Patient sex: M
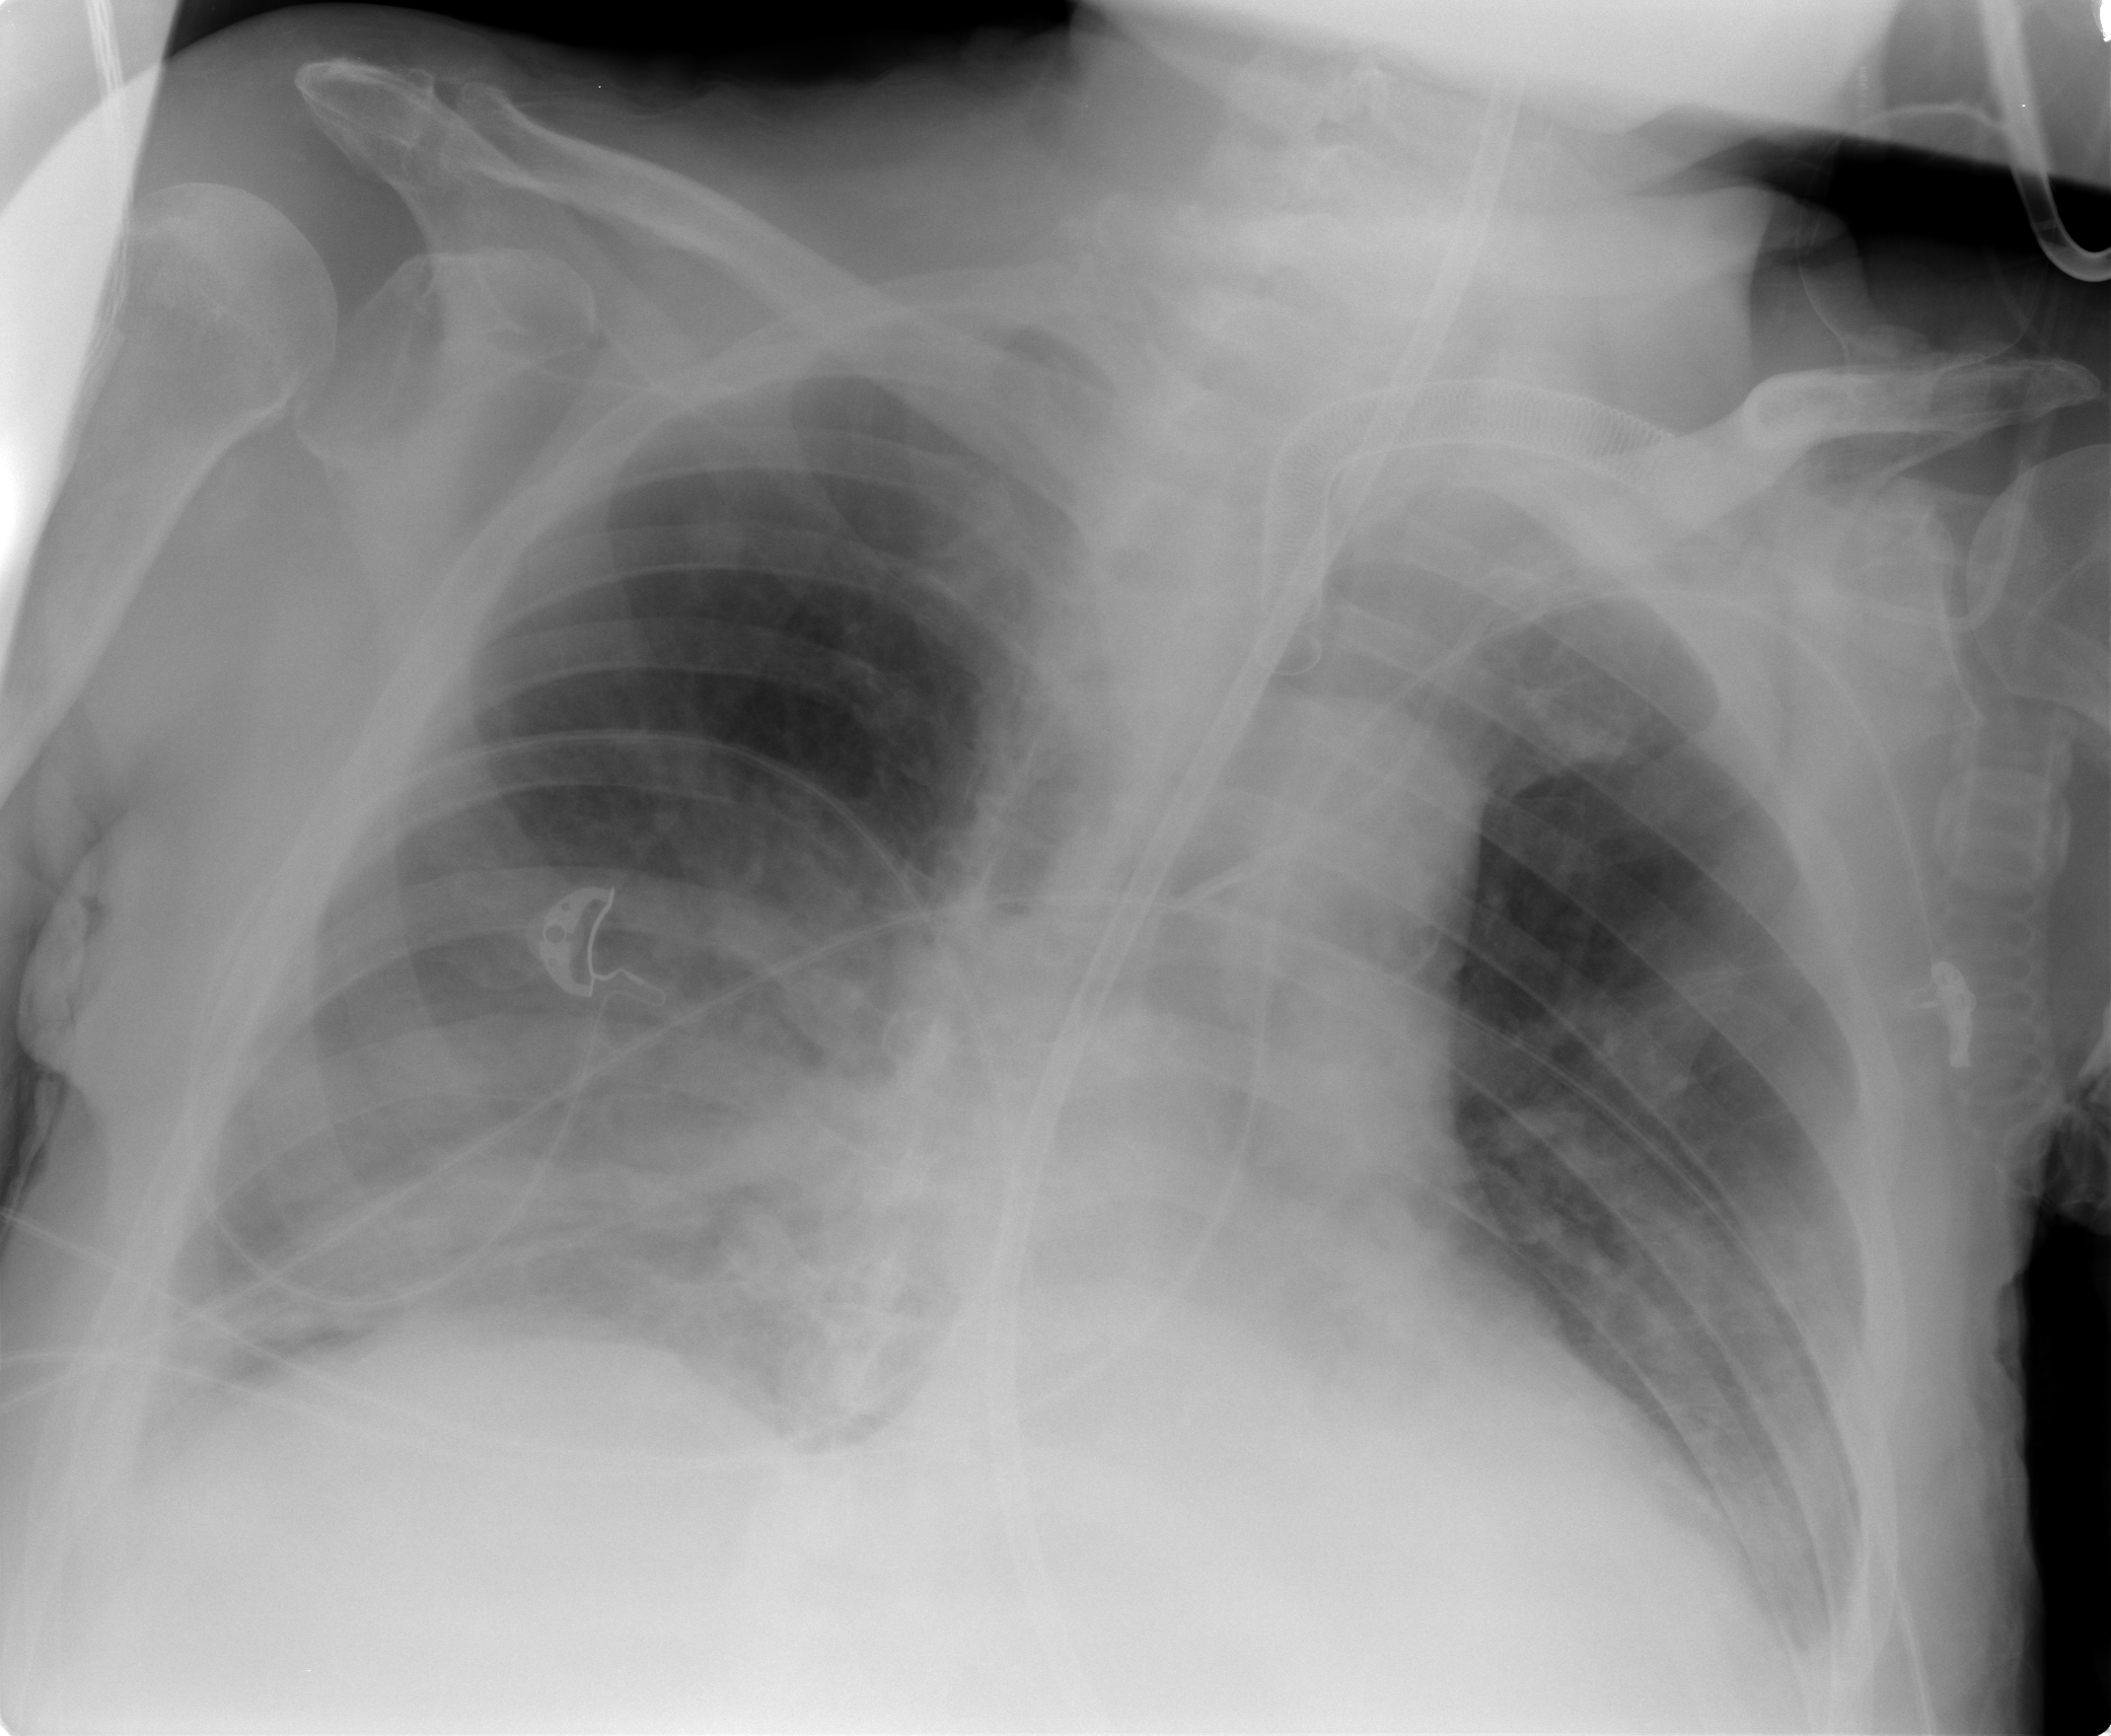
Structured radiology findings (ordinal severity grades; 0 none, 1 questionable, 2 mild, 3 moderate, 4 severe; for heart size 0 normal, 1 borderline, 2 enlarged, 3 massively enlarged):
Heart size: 0
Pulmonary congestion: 0
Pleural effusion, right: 2
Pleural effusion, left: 1
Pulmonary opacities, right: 3
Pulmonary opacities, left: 1
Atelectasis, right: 2
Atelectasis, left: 1